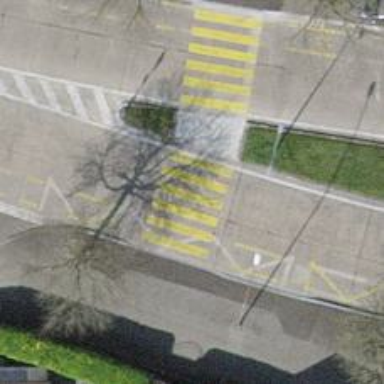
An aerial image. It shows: Marked footway crossing with zebra crossing. There is island present on the crossing.